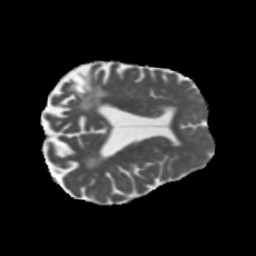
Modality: MD
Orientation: axial
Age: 73
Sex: female
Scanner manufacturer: siemens
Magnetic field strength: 3 T
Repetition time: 5.47 s
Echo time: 0.0854 s